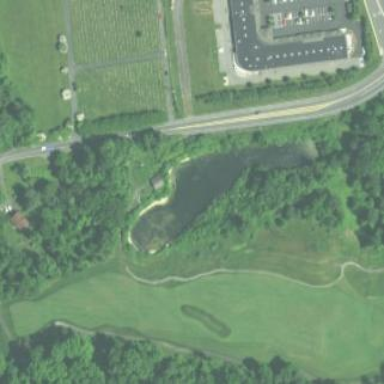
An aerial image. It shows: Picturesque scene of golf course with lateral water hazard.